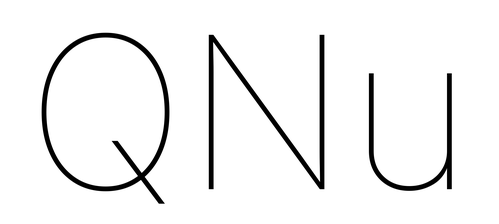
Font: Inter_Thin